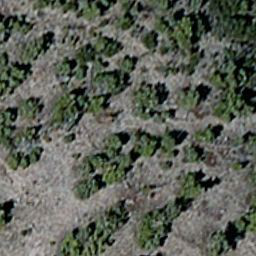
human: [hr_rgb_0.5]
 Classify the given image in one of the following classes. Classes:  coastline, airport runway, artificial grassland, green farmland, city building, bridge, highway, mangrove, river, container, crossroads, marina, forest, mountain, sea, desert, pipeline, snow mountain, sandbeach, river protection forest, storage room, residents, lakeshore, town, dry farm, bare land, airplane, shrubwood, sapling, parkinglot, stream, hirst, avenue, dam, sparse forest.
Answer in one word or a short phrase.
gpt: sparse forest